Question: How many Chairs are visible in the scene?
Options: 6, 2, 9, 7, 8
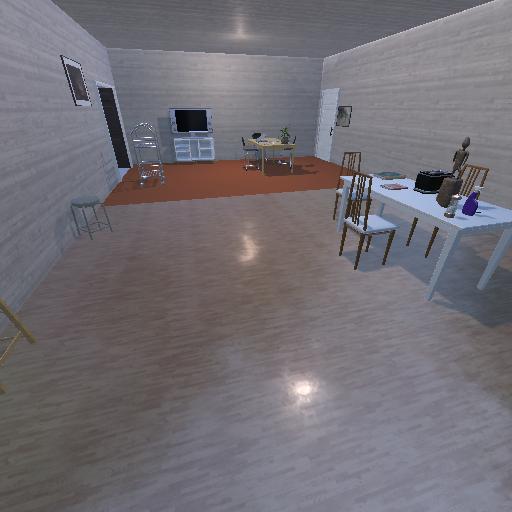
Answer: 6